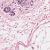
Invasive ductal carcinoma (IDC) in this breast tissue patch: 0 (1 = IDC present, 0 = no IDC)